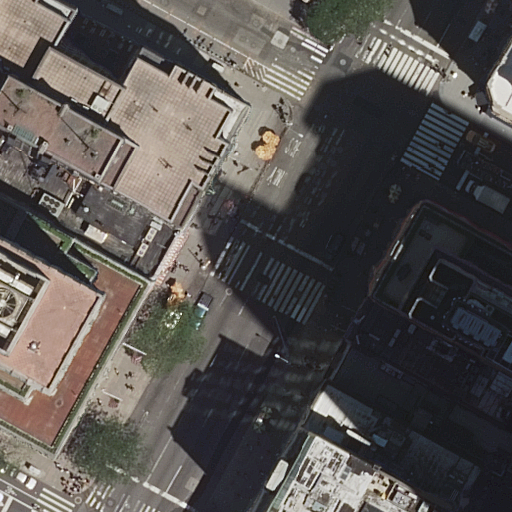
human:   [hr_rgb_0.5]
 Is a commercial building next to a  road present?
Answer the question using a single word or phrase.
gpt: no

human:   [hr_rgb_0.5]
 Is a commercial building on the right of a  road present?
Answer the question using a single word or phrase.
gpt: no

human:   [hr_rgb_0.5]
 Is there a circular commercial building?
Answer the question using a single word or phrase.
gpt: no

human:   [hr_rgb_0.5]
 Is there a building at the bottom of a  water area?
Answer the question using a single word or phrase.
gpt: no

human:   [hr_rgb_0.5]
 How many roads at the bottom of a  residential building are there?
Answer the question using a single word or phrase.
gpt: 3

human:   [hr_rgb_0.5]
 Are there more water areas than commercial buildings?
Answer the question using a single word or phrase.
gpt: no

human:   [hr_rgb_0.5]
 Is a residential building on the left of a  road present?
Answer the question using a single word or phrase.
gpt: yes

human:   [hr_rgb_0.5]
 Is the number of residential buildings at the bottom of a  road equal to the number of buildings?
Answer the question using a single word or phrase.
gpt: no

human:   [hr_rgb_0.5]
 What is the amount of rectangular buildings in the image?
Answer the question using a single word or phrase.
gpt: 6

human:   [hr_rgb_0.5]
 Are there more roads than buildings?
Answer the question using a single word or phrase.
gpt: no

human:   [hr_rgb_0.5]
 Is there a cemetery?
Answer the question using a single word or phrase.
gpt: no

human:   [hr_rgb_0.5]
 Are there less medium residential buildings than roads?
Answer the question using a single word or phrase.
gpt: yes

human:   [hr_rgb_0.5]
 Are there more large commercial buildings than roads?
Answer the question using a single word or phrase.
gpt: no

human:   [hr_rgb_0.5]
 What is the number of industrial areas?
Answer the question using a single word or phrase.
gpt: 0

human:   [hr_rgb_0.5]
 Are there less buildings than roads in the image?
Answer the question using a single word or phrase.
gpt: no

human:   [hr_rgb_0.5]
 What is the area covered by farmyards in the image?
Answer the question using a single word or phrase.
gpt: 0m2

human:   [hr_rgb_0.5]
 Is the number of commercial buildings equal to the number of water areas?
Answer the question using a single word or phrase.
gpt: yes

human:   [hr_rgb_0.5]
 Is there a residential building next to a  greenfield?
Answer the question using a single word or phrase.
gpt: no

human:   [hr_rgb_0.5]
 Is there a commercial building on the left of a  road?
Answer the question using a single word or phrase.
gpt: no

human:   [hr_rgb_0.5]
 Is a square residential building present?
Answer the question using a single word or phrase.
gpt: no

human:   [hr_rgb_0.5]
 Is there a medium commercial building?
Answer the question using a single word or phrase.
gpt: no

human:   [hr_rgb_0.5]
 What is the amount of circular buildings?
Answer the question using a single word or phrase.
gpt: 0

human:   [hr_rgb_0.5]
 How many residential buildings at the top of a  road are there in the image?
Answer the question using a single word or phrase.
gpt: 6

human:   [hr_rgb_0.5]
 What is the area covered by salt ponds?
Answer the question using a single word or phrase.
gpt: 0m2

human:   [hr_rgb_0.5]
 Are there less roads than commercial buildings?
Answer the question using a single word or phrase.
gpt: no

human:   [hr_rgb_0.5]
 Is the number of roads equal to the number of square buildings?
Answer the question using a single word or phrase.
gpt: no

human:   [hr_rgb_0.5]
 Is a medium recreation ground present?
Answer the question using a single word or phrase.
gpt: no

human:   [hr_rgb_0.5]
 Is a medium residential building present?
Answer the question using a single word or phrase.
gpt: yes

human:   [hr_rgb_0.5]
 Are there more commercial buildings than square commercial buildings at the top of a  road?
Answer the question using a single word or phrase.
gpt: no

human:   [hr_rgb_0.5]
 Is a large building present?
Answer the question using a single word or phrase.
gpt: yes

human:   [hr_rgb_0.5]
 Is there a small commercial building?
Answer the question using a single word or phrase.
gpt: no

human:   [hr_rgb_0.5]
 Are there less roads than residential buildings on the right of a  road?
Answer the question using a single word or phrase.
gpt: yes

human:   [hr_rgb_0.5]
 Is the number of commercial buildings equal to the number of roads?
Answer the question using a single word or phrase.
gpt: no

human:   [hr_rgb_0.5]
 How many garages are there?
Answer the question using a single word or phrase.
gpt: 0

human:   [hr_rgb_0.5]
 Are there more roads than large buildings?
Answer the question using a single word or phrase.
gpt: yes

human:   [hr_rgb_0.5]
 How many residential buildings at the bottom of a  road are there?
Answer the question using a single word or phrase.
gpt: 7